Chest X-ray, PA view. Patient: 31 years old, sex F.
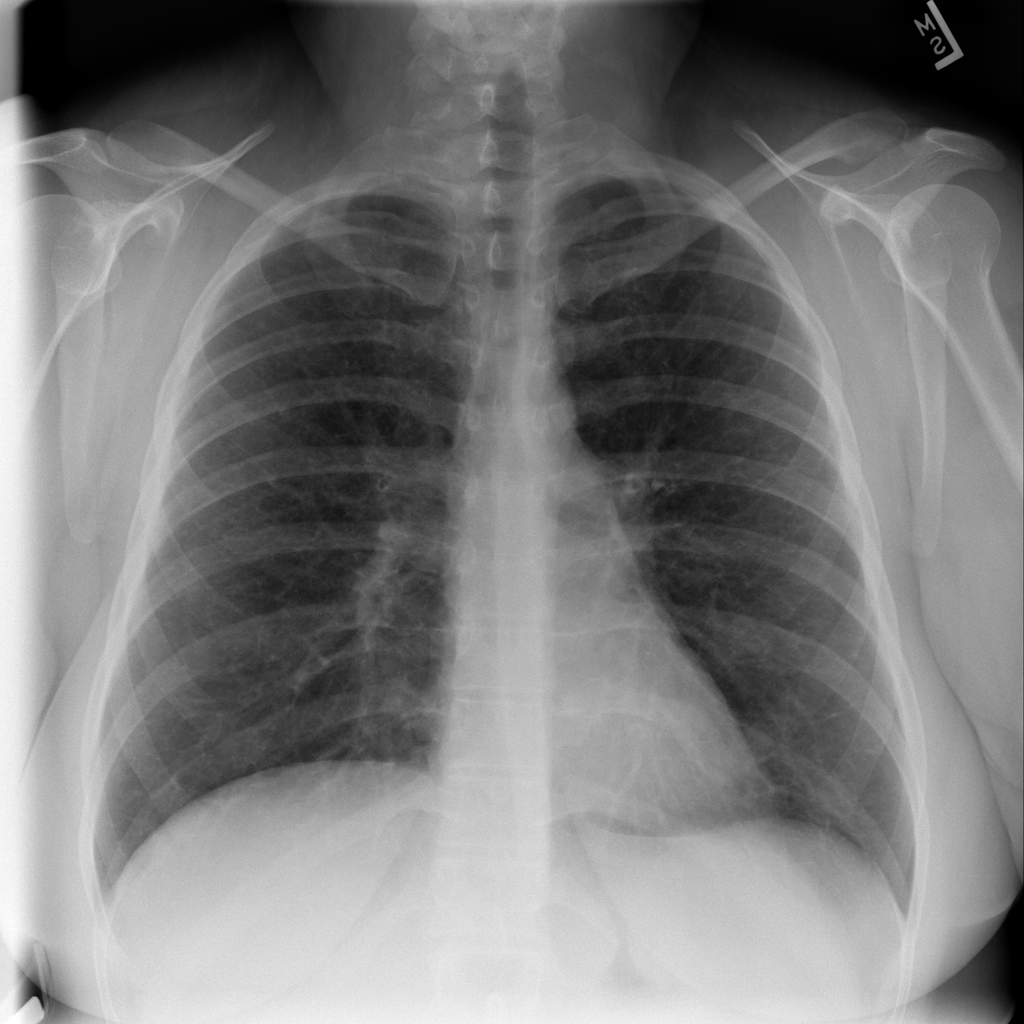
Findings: No Finding